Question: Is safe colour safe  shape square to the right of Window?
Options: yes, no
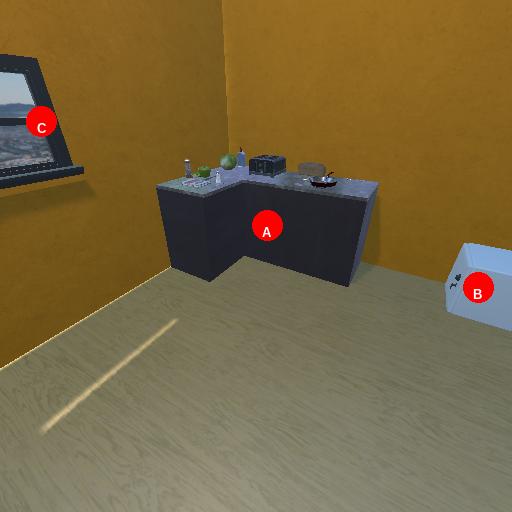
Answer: yes